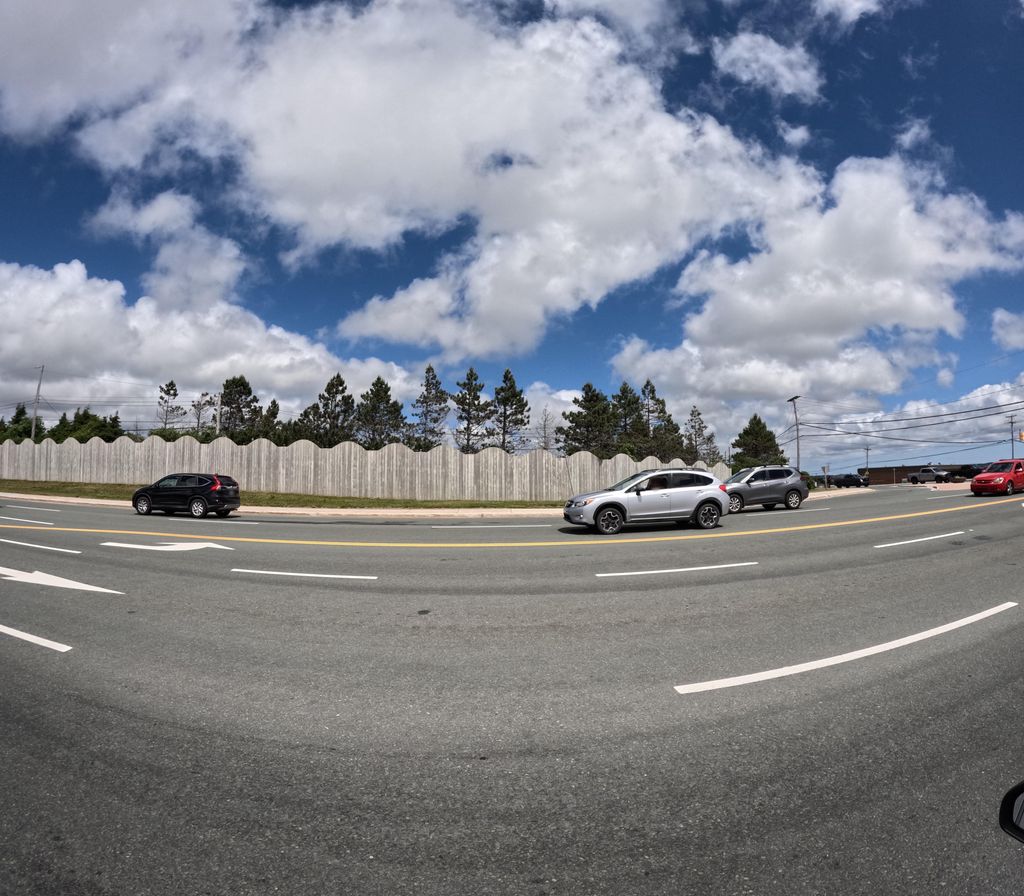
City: st_johns